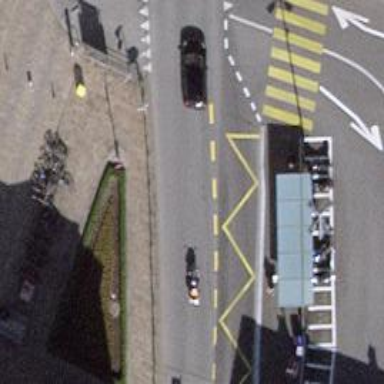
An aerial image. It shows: Bus stop with shelter for public transportation.